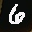
Label: 6